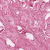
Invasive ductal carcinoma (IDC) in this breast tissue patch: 0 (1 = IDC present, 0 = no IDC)